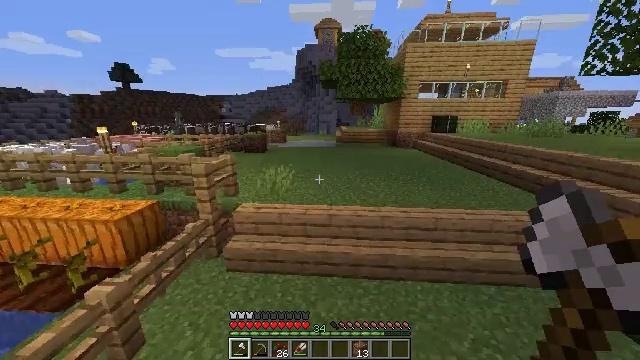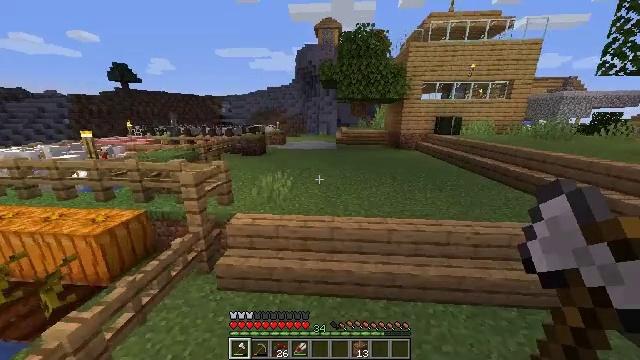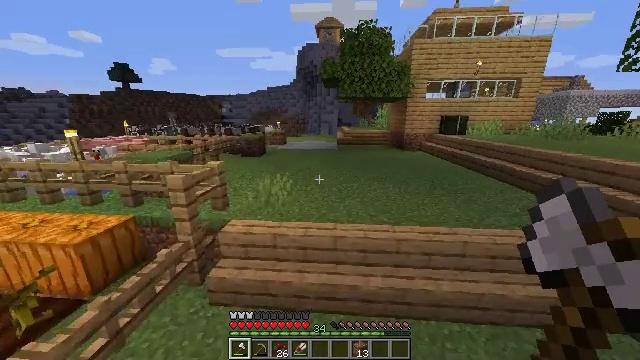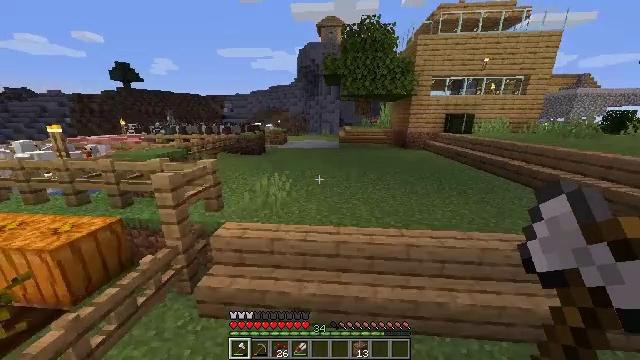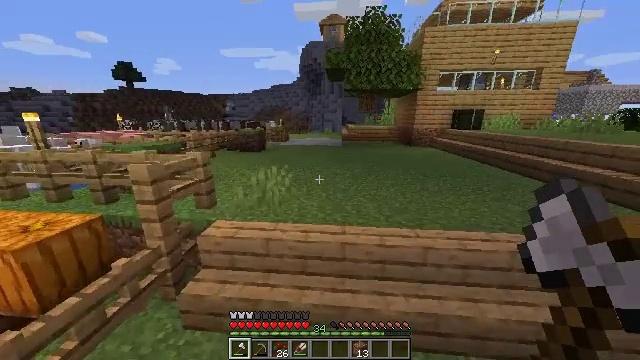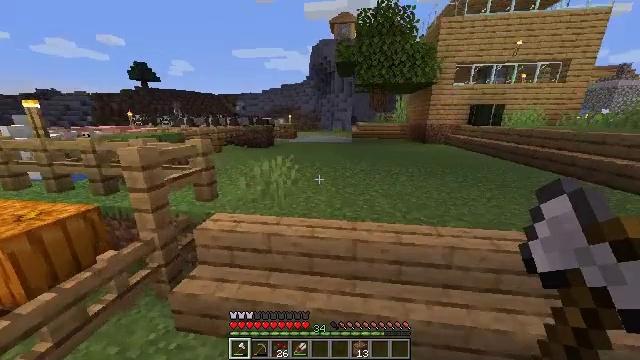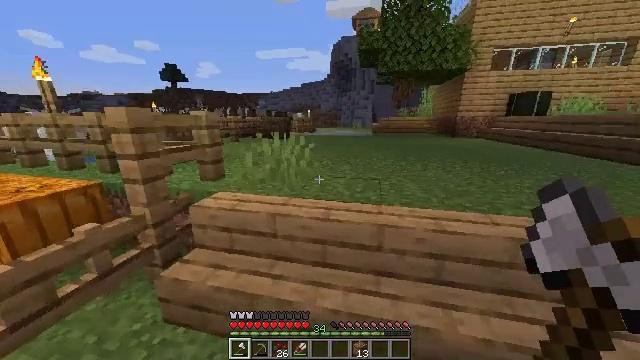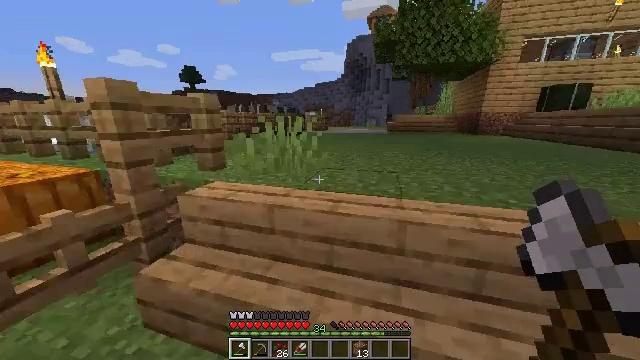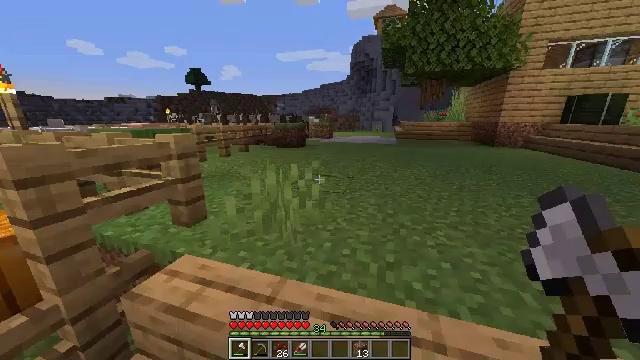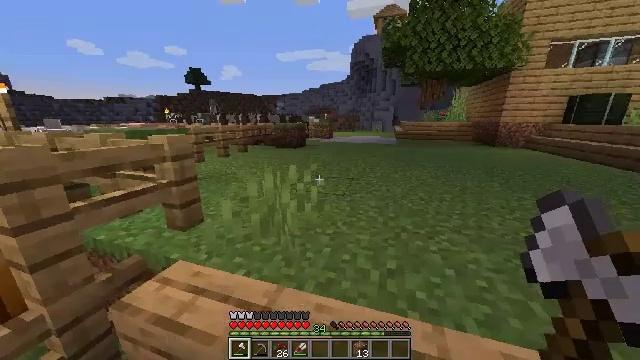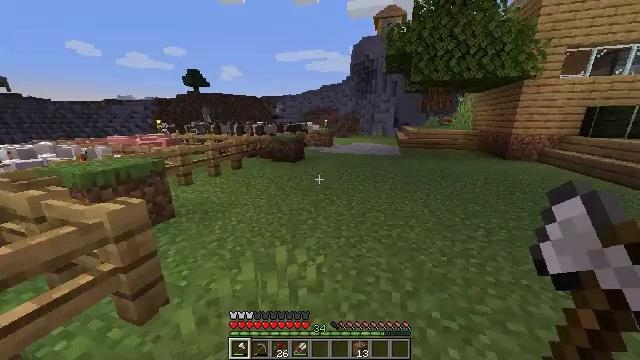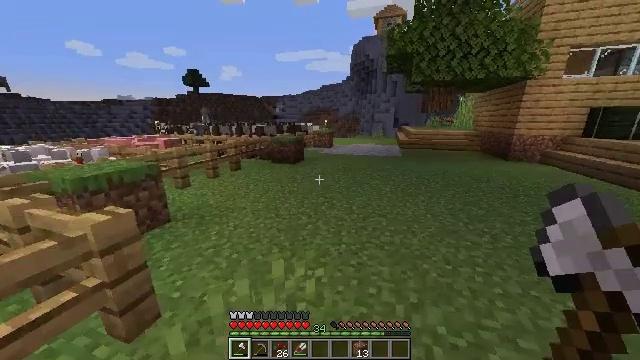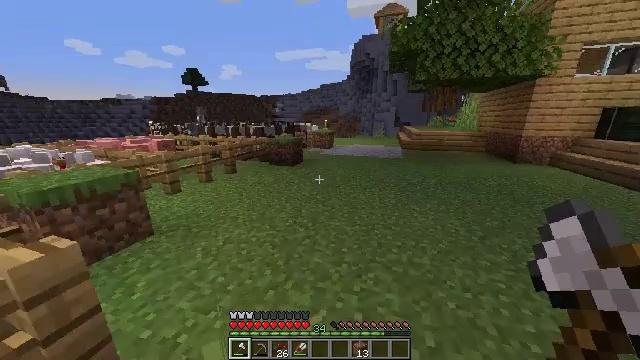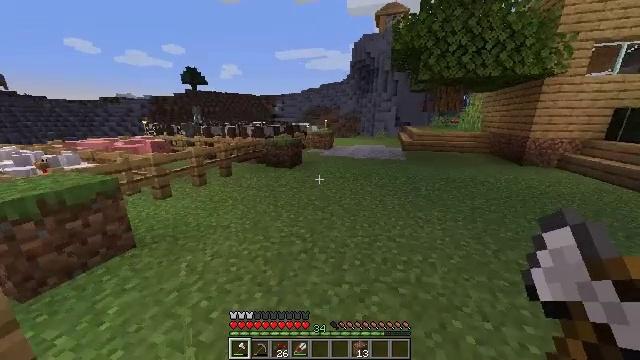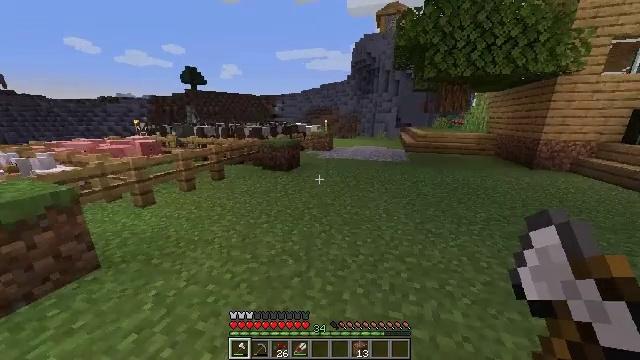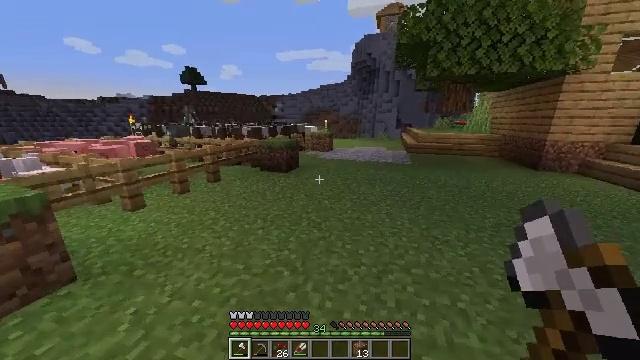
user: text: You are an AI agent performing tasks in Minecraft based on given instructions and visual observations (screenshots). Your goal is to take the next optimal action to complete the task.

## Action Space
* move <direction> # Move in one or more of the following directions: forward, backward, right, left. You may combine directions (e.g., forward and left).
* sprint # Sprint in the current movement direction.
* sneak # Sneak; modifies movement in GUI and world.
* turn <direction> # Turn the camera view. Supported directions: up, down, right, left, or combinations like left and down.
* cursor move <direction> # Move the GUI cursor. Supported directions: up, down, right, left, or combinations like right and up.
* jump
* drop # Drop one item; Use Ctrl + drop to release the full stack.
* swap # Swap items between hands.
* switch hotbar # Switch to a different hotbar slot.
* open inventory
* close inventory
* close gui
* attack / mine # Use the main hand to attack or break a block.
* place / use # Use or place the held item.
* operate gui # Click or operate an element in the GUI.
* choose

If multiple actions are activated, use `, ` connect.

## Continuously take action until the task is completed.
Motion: motion action
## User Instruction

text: Make black dye with the crafting interface.
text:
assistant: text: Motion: move forward
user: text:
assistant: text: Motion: move forward
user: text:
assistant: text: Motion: move forward
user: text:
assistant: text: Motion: move forward
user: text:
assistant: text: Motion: move forward, turn left
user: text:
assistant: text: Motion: move forward, turn left
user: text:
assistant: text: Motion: move forward, turn left, jump
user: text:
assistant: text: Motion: move forward, turn left, jump
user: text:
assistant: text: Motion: move forward, jump
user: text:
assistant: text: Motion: move forward, jump
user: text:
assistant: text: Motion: move forward
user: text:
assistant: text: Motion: move forward
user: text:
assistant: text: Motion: move forward
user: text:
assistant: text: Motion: move forward
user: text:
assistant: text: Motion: move forward
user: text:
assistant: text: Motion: move forward
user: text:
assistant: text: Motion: move forward, turn left
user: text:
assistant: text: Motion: move forward, turn left
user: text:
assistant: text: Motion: move forward, turn left
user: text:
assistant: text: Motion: move forward, turn left
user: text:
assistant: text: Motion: move forward, jump
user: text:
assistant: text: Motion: move forward, jump
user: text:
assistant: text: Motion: move forward, jump
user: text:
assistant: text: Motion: move forward, jump
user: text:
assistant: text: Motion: move forward, jump
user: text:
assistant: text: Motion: move forward
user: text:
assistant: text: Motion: move forward, turn right and down
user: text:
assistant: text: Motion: move forward, turn right
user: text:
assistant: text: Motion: move forward, turn right
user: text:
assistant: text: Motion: move forward